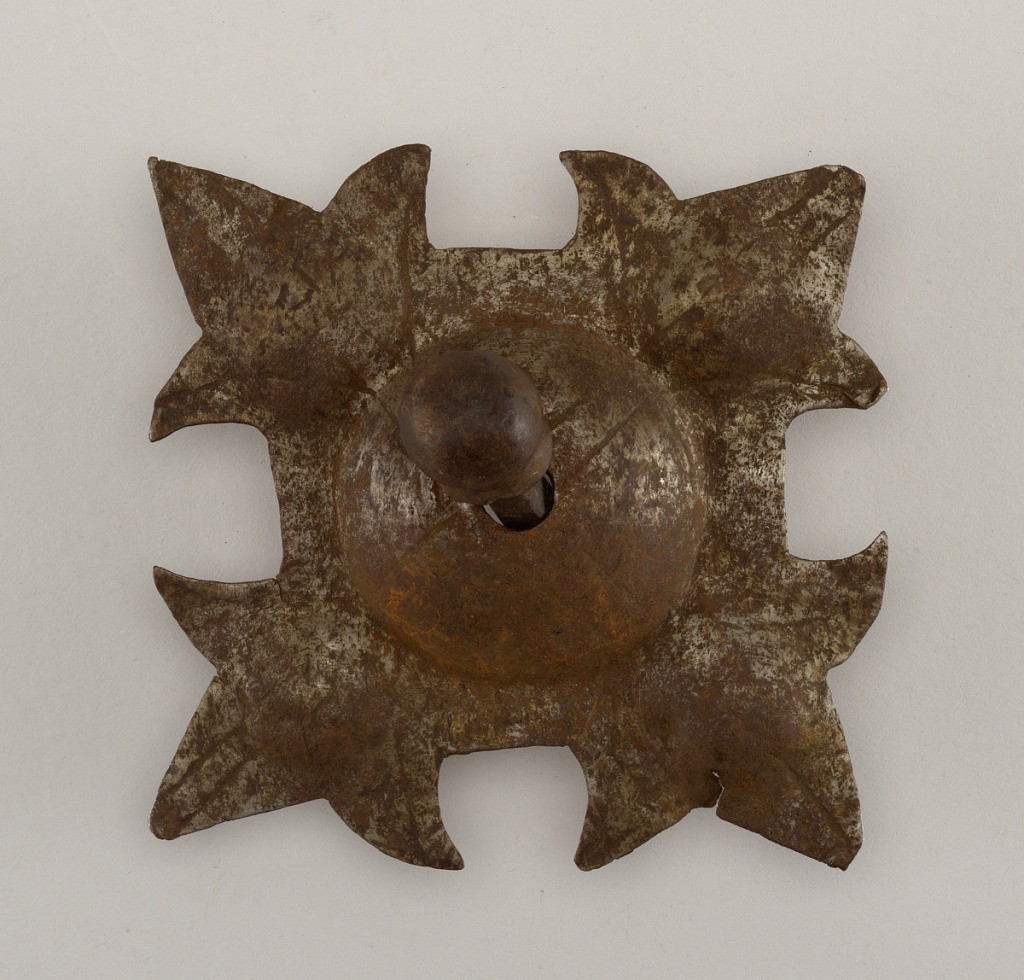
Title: Decorative door boss and nail
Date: ca. 1550–1700
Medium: Steel-plated wrought iron
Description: Square, shaped and embossed with wrought lines. High boss in center. Quadrant trefoil design. Collared spherical nail-head on square shank.